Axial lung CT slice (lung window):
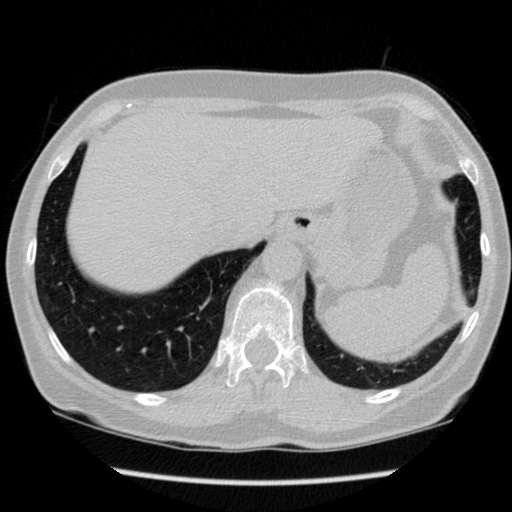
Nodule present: no